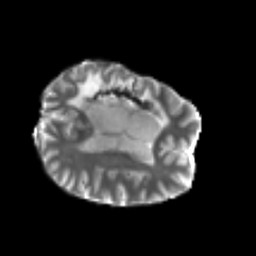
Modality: T2w
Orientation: axial
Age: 31
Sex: female
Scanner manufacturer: siemens
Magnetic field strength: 3 T
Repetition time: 4.5 s
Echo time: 0.103 s